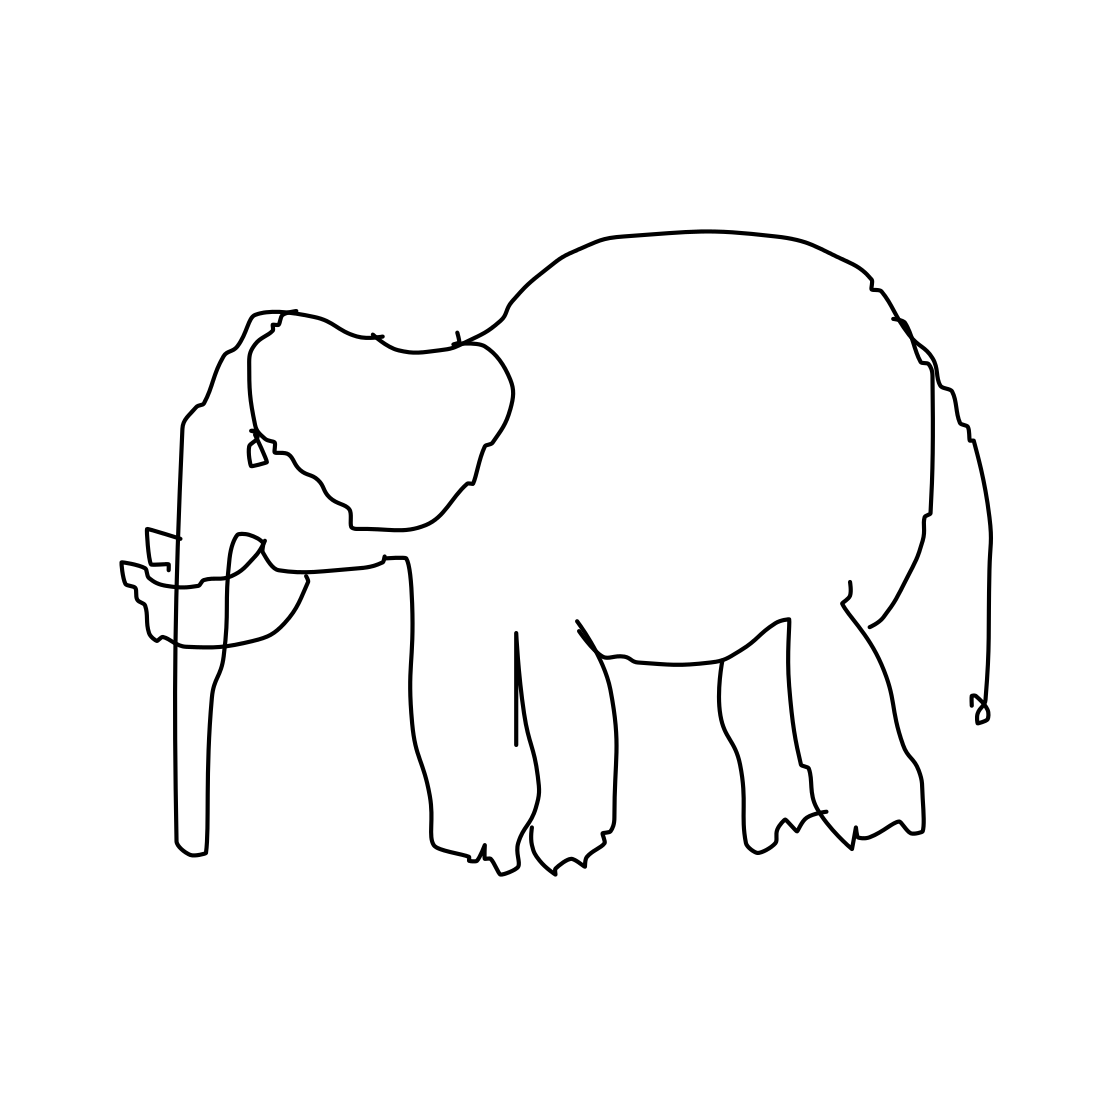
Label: elephant